Field crop: maize
Growth stage: 2
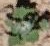
Species: chenopodium